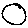
Label: circle